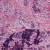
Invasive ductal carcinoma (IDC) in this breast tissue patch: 1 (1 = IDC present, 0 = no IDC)